Question: I have the following css file:
'''
/*** Tabbed Navigation ***/
.ls-nav {
display: inline;
list-style-type: none;
padding: 0 25px 0 25px;
}
.ls-nav a {
text-decoration: none;
color: #000;
transition: .3s background-color;
}
.ls-nav a:hover {
background-color: #919191;
}
.ls-nav .current a {
background: #ffaacc;
}
.currentCrossLink {
font-weight: bold;
}
.ls-nav ul {
padding:0;
clear: both;
display: block;
margin: auto;
overflow: hidden;
}
.ls-nav ul li {
display: inline;
list-style-type: none;
padding: 0 25px 0 25px;
}
.ls-nav ul li a {
display: inline;
list-style-type: none;
padding: 0 25px 0 25px;
}
'''
and the final effect looks like this:

I would like to have this menu items not aligned to the left, but rather centered - can you help me with that? Thanks!
about the html code, it looks like this:
'''
<div class="liquid-slider" id="slider-1">
<div>
<h2 class="title">Slide 1</h2>
<p>Lorem ipsum dolor sit amet, consectetur adipiscing elit. Maecenas metus nulla, commodo a sodales sed, dignissim pretium nunc. Nam et lacus neque. Sed volutpat ante id mauris laoreet vestibulum. Nam blandit felis non neque cursus aliquet. Morbi vel enim dignissim massa dignissim commodo vitae quis tellus. Nunc non mollis nulla. Sed consectetur elit id mi consectetur bibendum. Ut enim massa, sodales tempor convallis et, iaculis ac massa. Etiam suscipit nisl eget lorem pellentesque quis iaculis mi mattis. Aliquam sit amet purus lectus. Maecenas tempor ornare sollicitudin.</p>
</div>
<div>
<h2 class="title">Slide 2</h2>
<p>Proin nec turpis eget dolor dictum lacinia. Nullam nunc magna, tincidunt eu porta in, faucibus sed magna. Suspendisse laoreet ornare ullamcorper. Nulla in tortor nibh. Pellentesque sed est vitae odio vestibulum aliquet in nec leo.</p>
</div>
<div>
<h2 class="title">Slide 3</h2>
<p>Pellentesque habitant morbi tristique senectus et netus et malesuada fames ac turpis egestas. Vestibulum tortor quam, feugiat vitae, ultricies eget, tempor sit amet, ante. Donec eu libero sit amet quam egestas semper. Aenean ultricies mi vitae est. Mauris placerat eleifend leo. Quisque sit amet est et sapien ullamcorper pharetra. Vestibulum erat wisi, condimentum sed, commodo vitae, ornare sit amet, wisi. Aenean fermentum, elit eget tincidunt condimentum, eros ipsum rutrum orci, sagittis tempus lacus enim ac dui. Donec non enim in turpis pulvinar facilisis. Ut felis. Praesent dapibus, neque id cursus faucibus, tortor neque egestas augue, eu vulputate magna eros eu erat. Aliquam erat volutpat. Nam dui mi, tincidunt quis, accumsan porttitor, facilisis luctus, metus</p>
</div>
<div>
<h2 class="title">Slide 4</h2>
<p>Proin nec turpis eget dolor dictum lacinia. Nullam nunc magna, tincidunt eu porta in, faucibus sed magna. Suspendisse laoreet ornare ullamcorper. Nulla in tortor nibh. Pellentesque sed est vitae odio vestibulum aliquet in nec leo.</p>
<p>Lorem ipsum dolor sit amet, consectetur adipiscing elit. Maecenas metus nulla, commodo a sodales sed, dignissim pretium nunc. Nam et lacus neque. Sed volutpat ante id mauris laoreet vestibulum. Nam blandit felis non neque cursus aliquet. Morbi vel enim dignissim massa dignissim commodo vitae quis tellus. Nunc non mollis nulla. Sed consectetur elit id mi consectetur bibendum. Ut enim massa, sodales tempor convallis et, iaculis ac massa. Etiam suscipit nisl eget lorem pellentesque quis iaculis mi mattis. Aliquam sit amet purus lectus. Maecenas tempor ornare sollicitudin.</p>
</div>
</div>
'''
as you can see there's no ul li list or anything, I think it's handled by the Javascript plugin that I'm using - <URL>
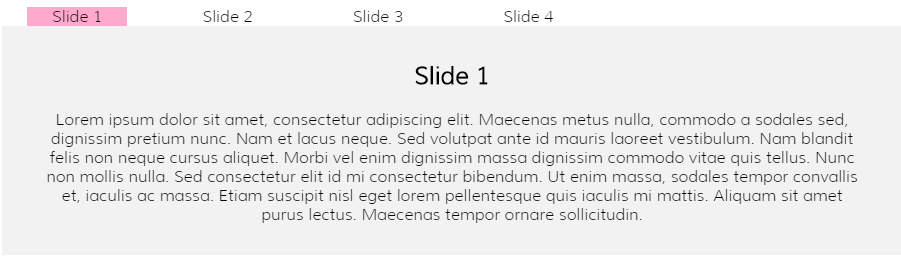
Answer: Use 'inline-block' to make center align navigation!
Add 'text-align: center' to 'ul'
'''
.ls-nav ul {
padding:0;
clear: both;
display: block;
margin: auto;
overflow: hidden;
text-align: center;
}
'''
Make 'inline-block' to all 'li'
'''
.ls-nav ul li {
display: inline-block;
list-style-type: none;
padding: 0 25px 0 25px;
}
'''
Also make the wrapper 'block' as you can not have 'block' 'ul' inside the inline wrapper!
'''
.ls-nav {
display: block;
list-style-type: none;
padding: 0 25px 0 25px;
}
'''